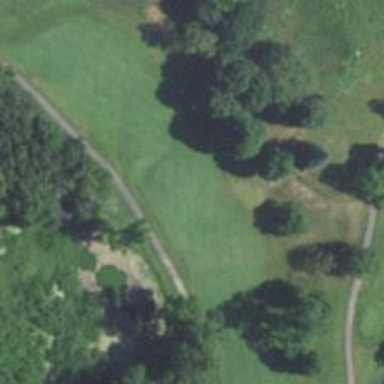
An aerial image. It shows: Golf hole.